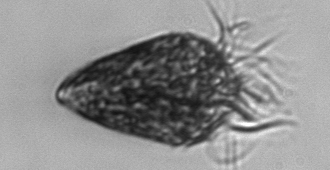
Label: Ciliophora